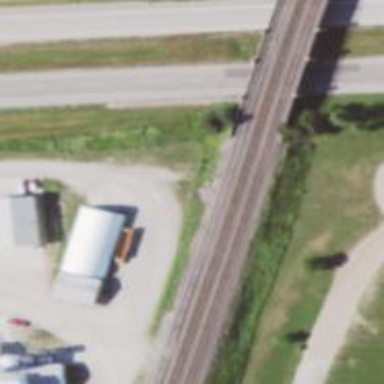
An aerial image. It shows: Railway bridge over siding railway service.